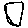
Label: square